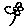
Label: flower